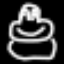
Label: frog